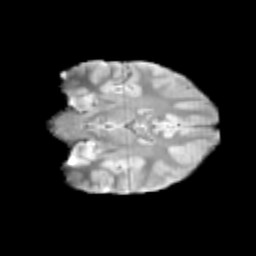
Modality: T2w
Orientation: coronal
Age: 11
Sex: male
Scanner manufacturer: siemens
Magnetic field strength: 3 T
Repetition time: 3.8 s
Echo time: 0.07 s